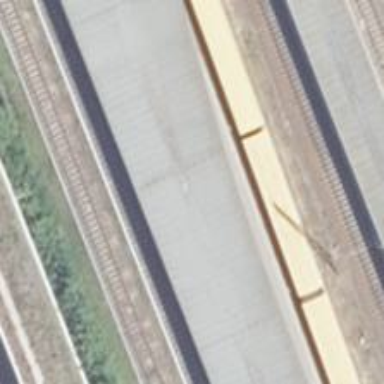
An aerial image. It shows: Light rail stop position with railway stop for public transport.